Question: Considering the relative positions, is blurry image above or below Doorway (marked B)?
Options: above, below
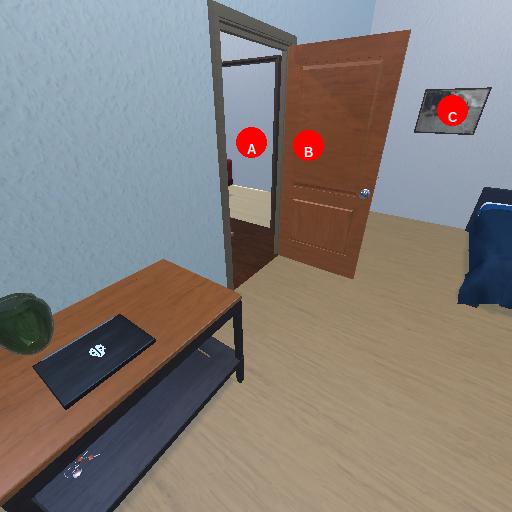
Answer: above